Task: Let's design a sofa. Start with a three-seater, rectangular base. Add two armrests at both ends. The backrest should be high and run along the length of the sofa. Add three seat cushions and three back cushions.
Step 435:
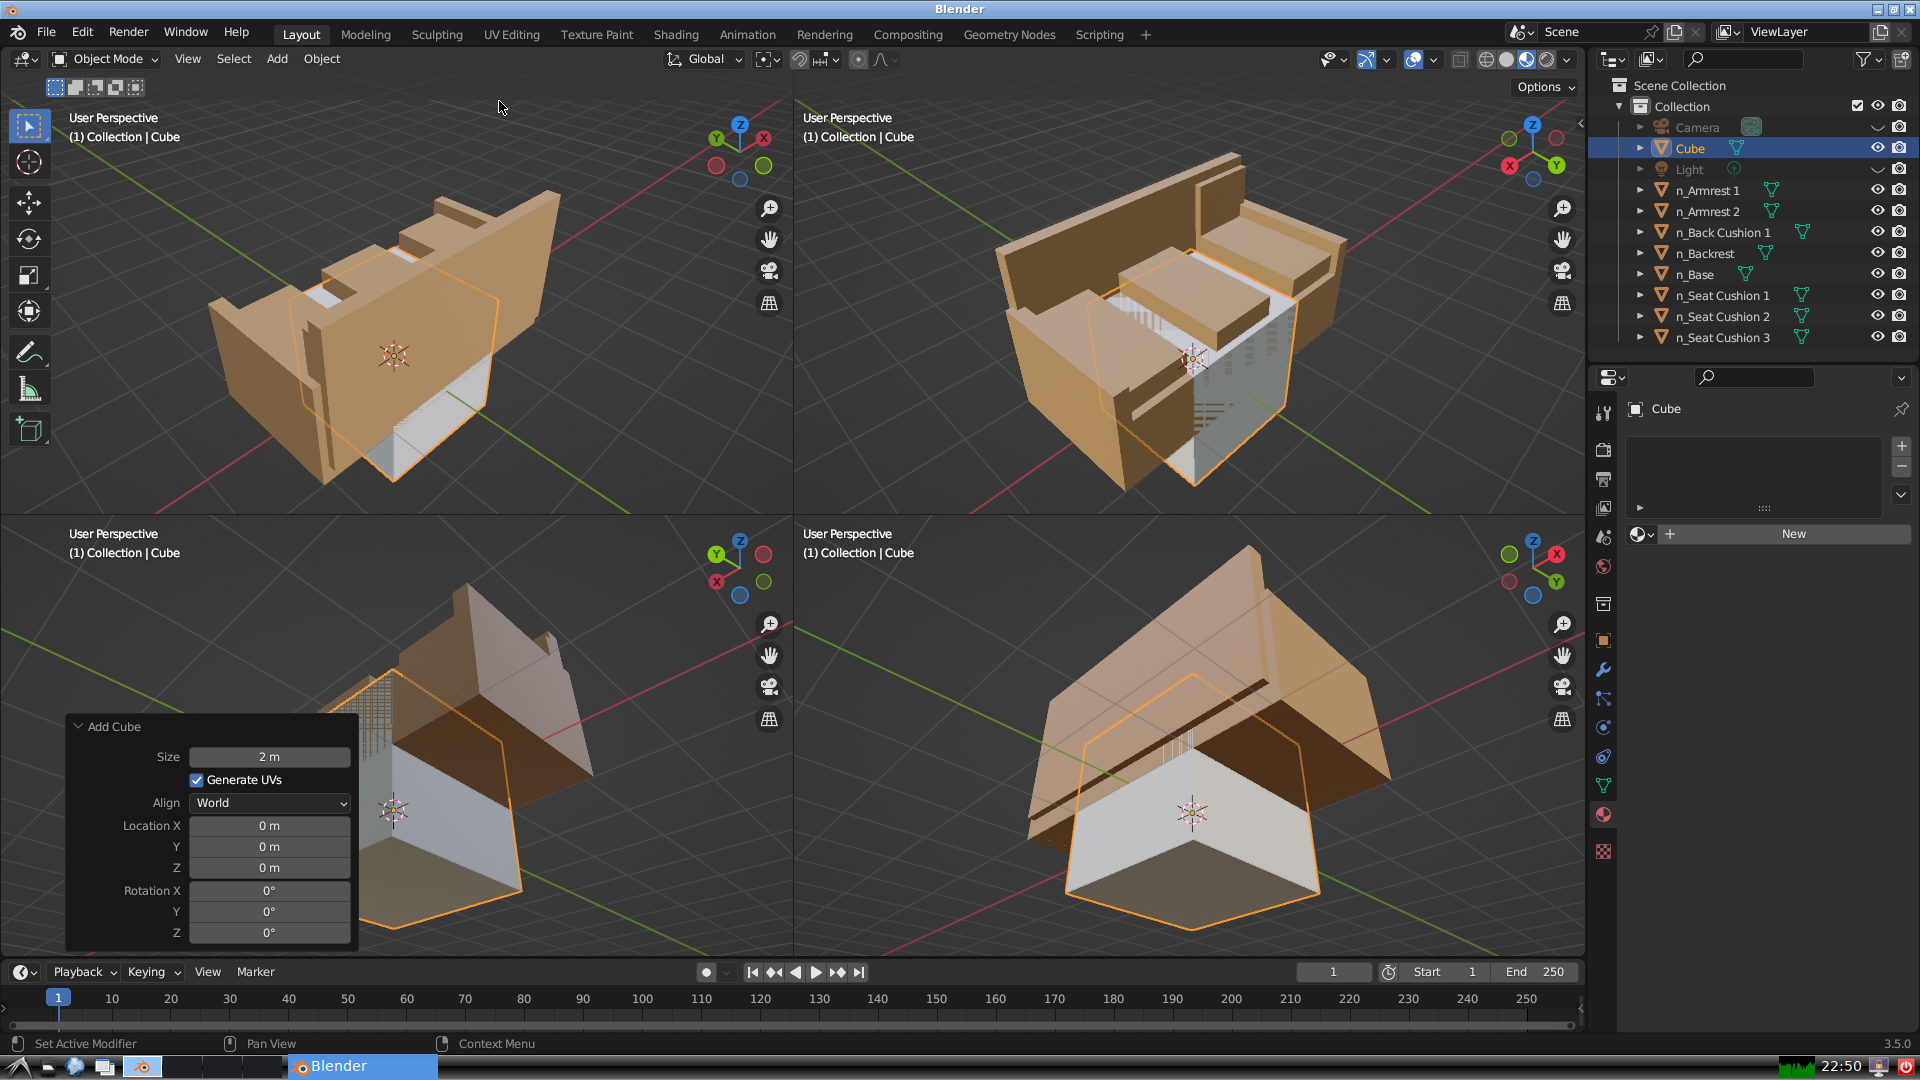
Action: {"mouse_move": [270, 757]}